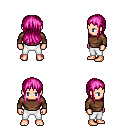
a pixel art fantasy rpg character, male body template, human, light skin, brown long-sleeve shirt, white pants, pink unkempt hairstyle, four views (front, back, left, right), 2x2 character sprite sheet, small pixel art, hard edges, no anti-aliasing